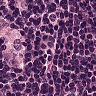
Metastatic tissue present: yes